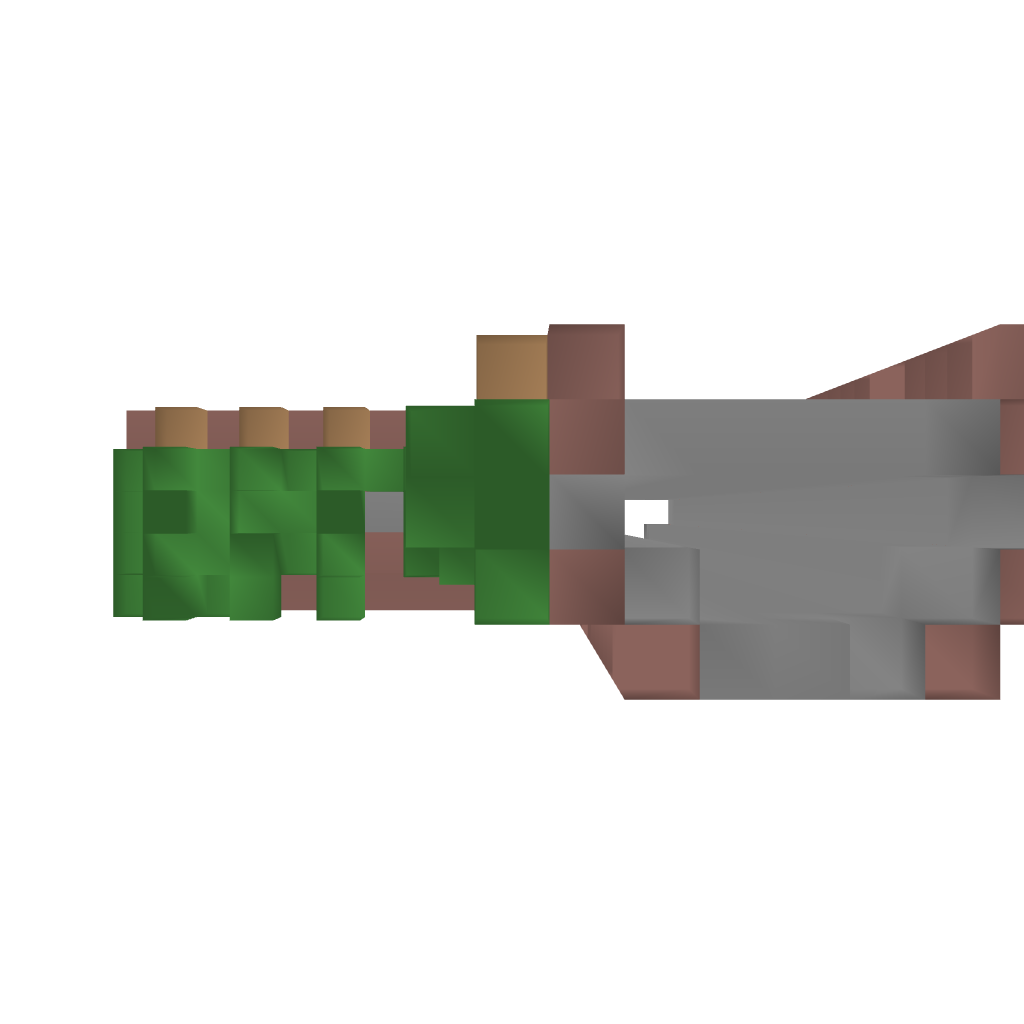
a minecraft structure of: Ancient Skyway Modified(T-Junction) bad low quality